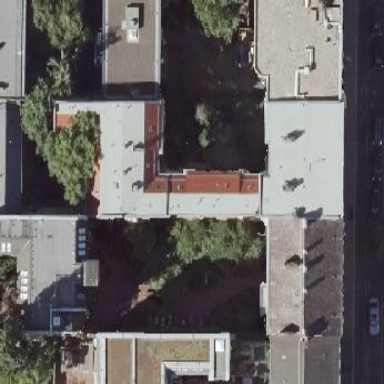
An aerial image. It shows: Residential building with double saltbox roof shape.